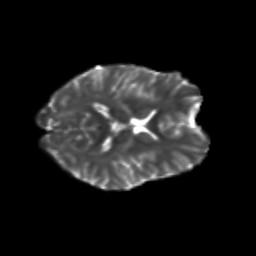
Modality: T2w
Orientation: axial
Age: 25
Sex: female
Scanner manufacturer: siemens
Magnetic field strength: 3 T
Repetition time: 3.5 s
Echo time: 0.104 s